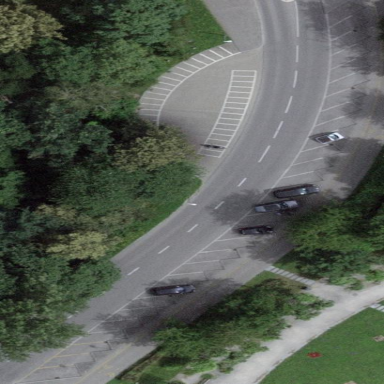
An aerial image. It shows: Street-side parking area with asphalt surface.